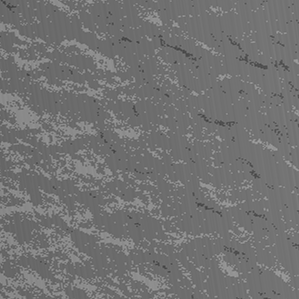
Label: frost